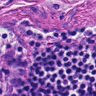
Metastatic tissue present: yes